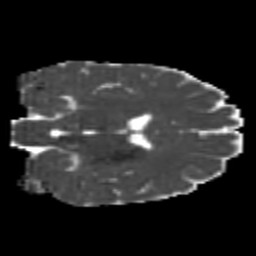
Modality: MD
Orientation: coronal
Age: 26
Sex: male
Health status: healthy
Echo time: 0.074 s